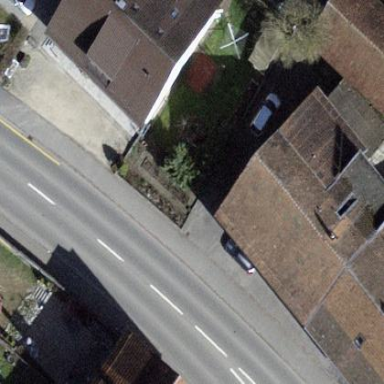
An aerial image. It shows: Terrace building.